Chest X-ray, PA view. Patient: 50 years old, sex M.
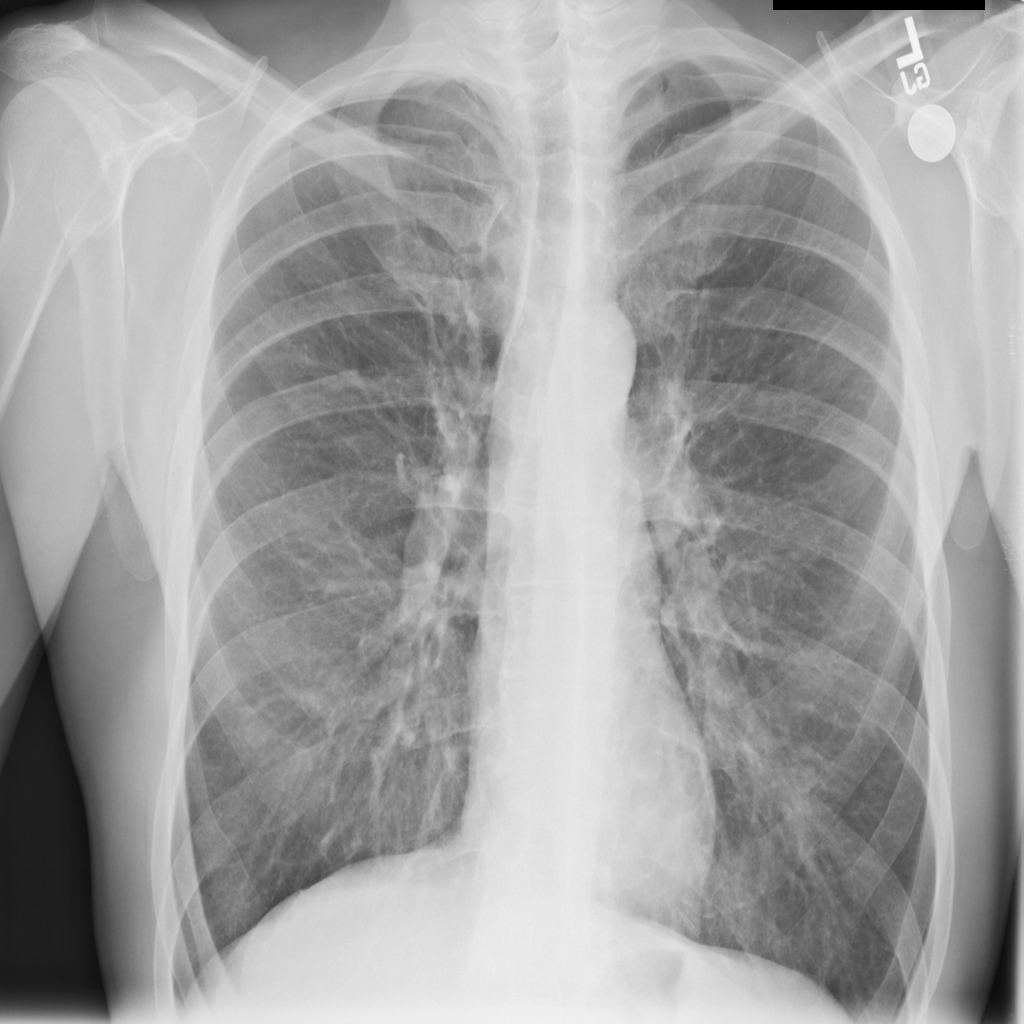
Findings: No Finding